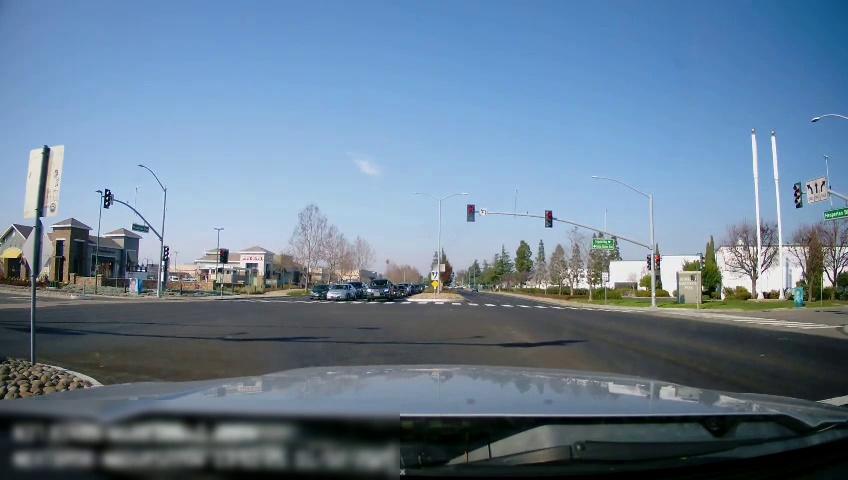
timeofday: Day
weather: Sunny
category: Drivable Space
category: Drivable Space
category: Vehicles | Car
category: Vehicles | Car
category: Vehicles | Car
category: Vehicles | Car
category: Vehicles | Car
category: Traffic | Lights
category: Traffic | Signs
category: Traffic | Lights
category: Traffic | Lights
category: Traffic | Lights
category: Traffic | Lights
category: Traffic | Lights
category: Traffic | Lights
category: Traffic | Lights
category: Traffic | Lights
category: Traffic | Signs
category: Traffic | Signs
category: Traffic | Signs